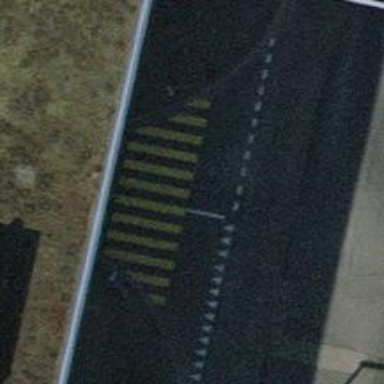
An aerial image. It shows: Road crossing with traffic signals.